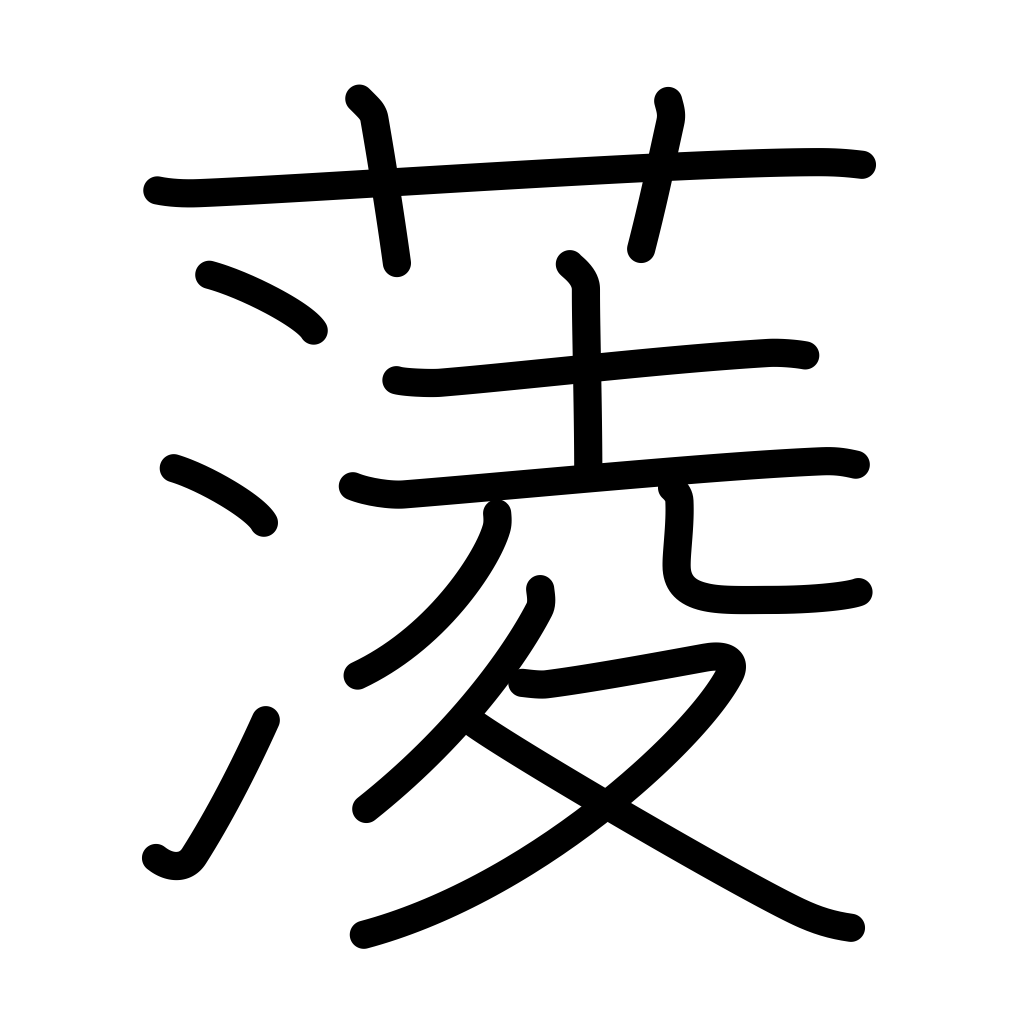
Meaning: water chestnut